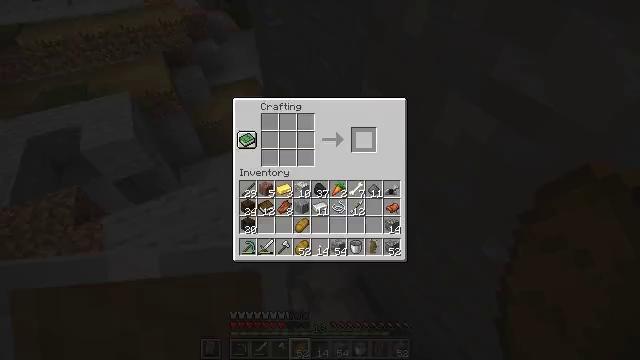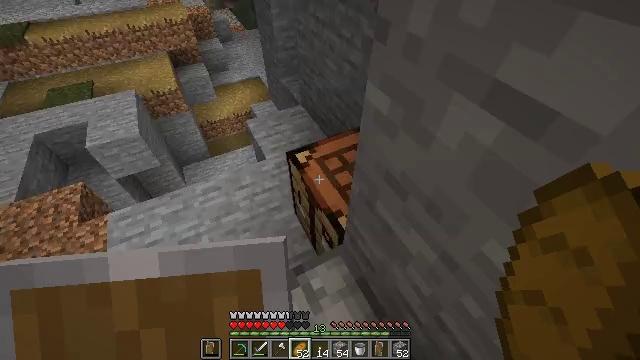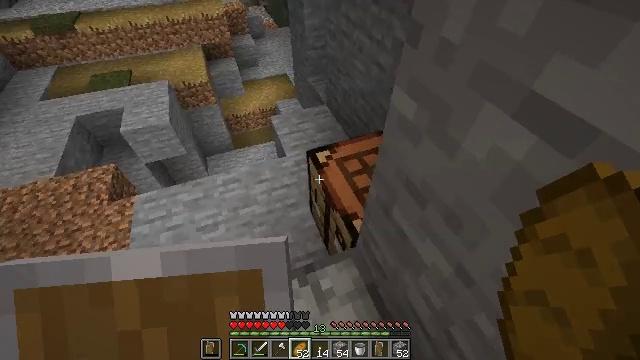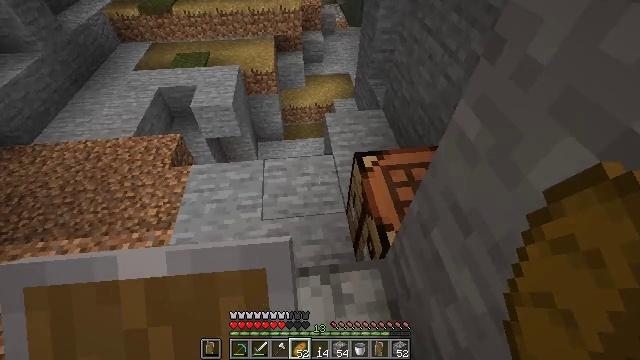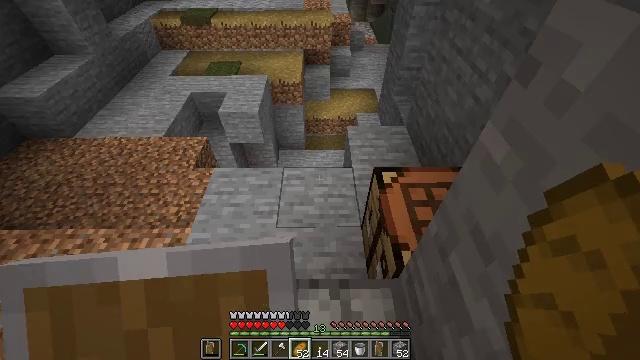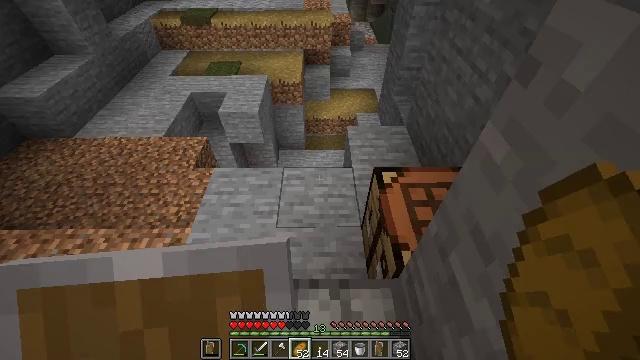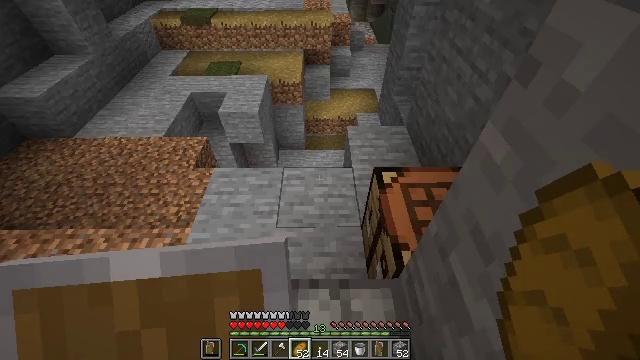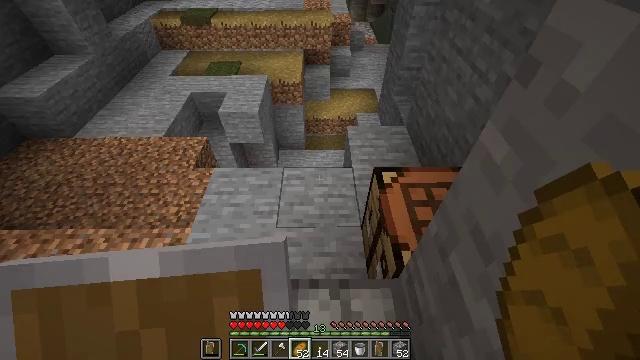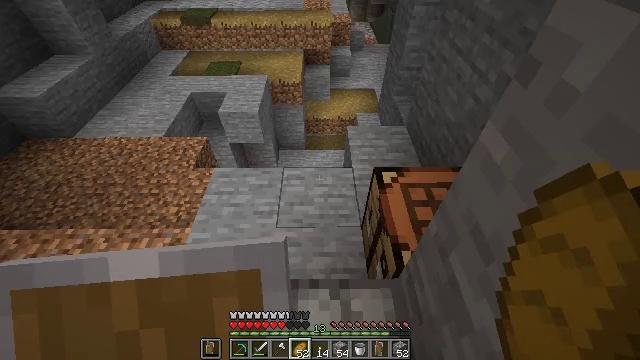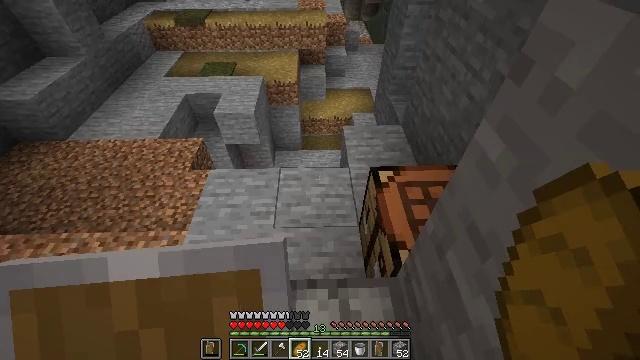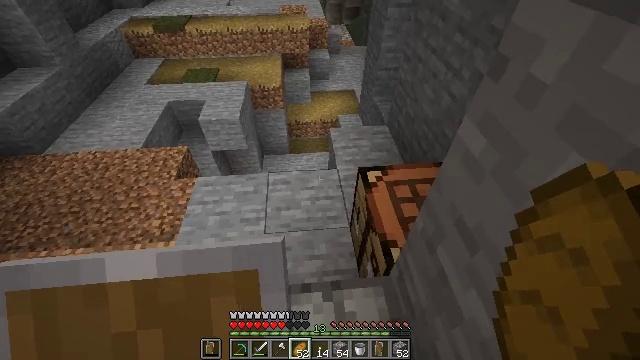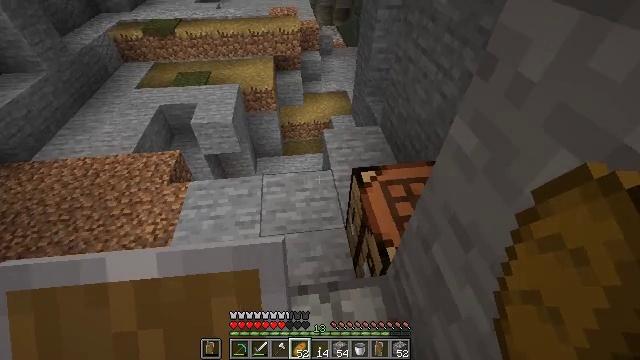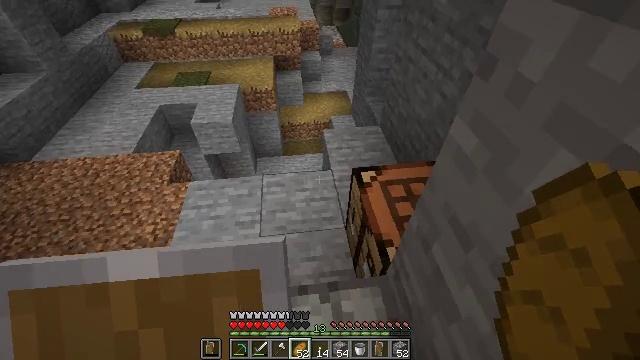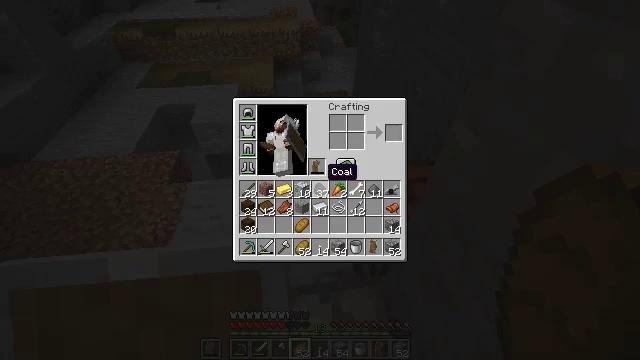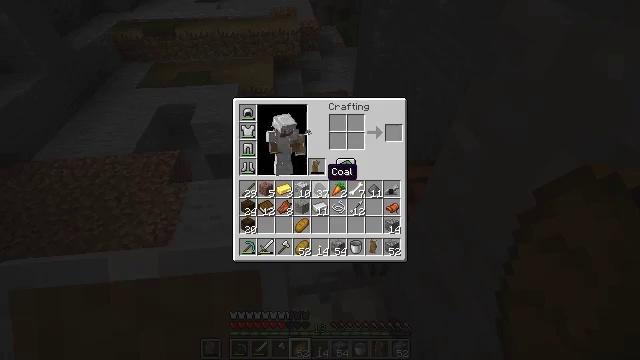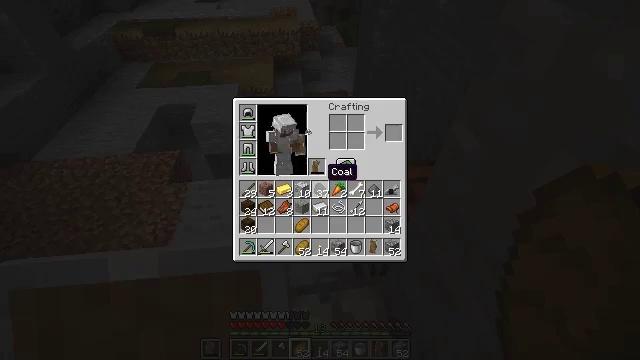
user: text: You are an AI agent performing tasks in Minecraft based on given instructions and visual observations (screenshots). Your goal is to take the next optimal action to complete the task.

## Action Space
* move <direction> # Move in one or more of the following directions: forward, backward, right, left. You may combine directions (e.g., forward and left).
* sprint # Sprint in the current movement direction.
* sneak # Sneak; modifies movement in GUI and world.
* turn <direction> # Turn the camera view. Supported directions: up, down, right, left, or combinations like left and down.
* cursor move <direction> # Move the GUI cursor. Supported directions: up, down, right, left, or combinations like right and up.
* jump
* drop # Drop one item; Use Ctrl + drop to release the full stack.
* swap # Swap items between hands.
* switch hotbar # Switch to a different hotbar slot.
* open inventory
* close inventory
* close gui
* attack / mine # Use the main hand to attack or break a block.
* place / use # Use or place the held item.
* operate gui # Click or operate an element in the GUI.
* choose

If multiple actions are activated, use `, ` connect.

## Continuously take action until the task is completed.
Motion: motion action
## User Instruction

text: Remove a shield from the inventory.
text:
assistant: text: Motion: open inventory
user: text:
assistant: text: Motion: turn left, open inventory
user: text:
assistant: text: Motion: turn left, open inventory
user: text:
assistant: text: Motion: turn left and up
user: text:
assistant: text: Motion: no_op
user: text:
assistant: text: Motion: no_op
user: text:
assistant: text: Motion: no_op
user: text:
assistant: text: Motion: no_op
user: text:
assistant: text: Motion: turn right
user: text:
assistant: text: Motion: turn right
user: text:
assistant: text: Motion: turn right
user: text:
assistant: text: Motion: no_op
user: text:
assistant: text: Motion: close inventory
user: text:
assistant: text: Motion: close inventory
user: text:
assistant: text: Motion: open gui
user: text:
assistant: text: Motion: no_op
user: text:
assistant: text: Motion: no_op
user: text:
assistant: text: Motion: no_op
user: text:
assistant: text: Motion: turn right, close gui
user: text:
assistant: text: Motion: turn right, open inventory
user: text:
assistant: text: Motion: turn right
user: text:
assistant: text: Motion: no_op
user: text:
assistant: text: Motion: turn left
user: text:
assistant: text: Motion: turn left
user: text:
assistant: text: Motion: turn left and up
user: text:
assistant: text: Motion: turn left and up
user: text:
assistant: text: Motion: move forward
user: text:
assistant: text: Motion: move forward
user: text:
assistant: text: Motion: move forward
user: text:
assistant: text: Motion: move forward